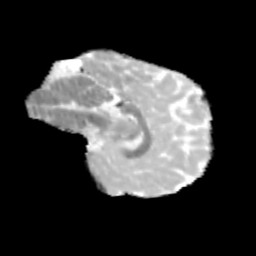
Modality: MD
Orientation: sagittal
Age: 9
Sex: male
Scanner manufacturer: siemens
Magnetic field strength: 3 T
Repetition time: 3.8 s
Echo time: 0.07 s